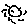
Label: sun